Here is a 2-D grayscale rendering of raw rotating-machine vibration samples (signal-to-image). Classify the rotor condition as one of: normal, misalignment, unbalance, looseness.
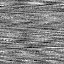
Answer: unbalance